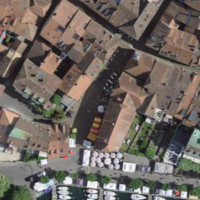
EUNIS habitat code: 54
Species observed at this site:
Fulica atra
Podiceps cristatus
Aesculus hippocastanum